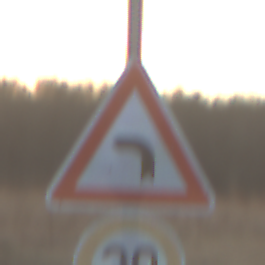
Verkehrszeichen: KurveLinks
Zusatzzeichen unten: Geschwindigkeit30
Umgebung: Outdoor, Nature
Tageszeit: SunriseSunset
Wetter: Clear
Licht: Natural
Jahreszeit: Winter
Kontrast: LowContrast